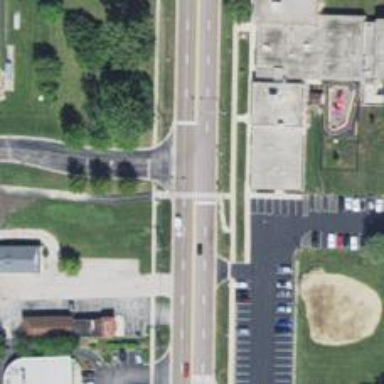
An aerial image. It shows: Footway with asphalt surface and crossing.